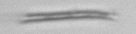
Label: fiber